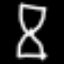
Label: hourglass